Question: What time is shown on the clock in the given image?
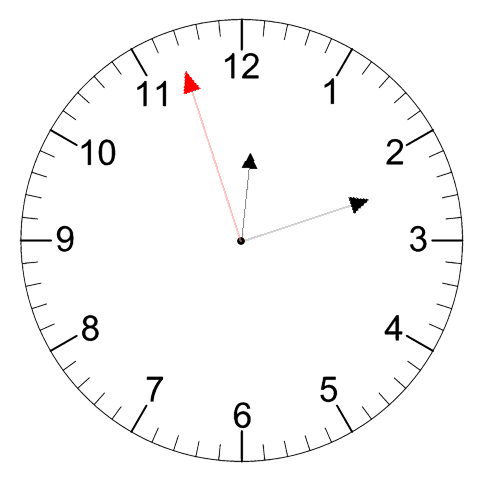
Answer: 12:11:57